Question: I have a CDT-based debugger and want to add some information into the lettering in the thread node. I want the lettering surrounded by the red rectangle to display some additional information (see screenshot below).

AFAIR, the format string for this label is set in the property 'ThreadVMNode_No_columns__text_format' in file 'C:\Users\...\workspace\org.eclipse.cdt.dsf.gdb.ui\src\org\eclipse\cdt\dsf\gdb\internal\ui\viewmodel\launch\MessagesForGdbLaunchVM.properties'.
'''
# {0} - name available, 0=not available/1=available
# {1} - name
# {2} - ID available, 0=not available/1=available
# {3} - ID
# {4} - OS Thread ID available, 0=not available/1=available
# {5} - OS Thread ID
# {6} - Core available, 0=not available/1=available
# {7} - Core
# {8} - 0=running/1=suspended
# {9} - state change reason available, 0=not available/1=available
# {10} - state change reason
# {11} - state change details available, 0=not available/1=available
# {12} - state change details
ThreadVMNode_No_columns__text_format={0,choice,0#Thread|1#{1}}{2,choice,0#|1# [{3}]}{4,choice,0#|1# {5}}{6,choice,0#|1# [core: {7}]} ({8,choice,0#Running|1#Suspended}{9,choice,0#|1# : {10}}{11,choice,0#|1# : {12}})
'''
This format string is used in method 'org.eclipse.cdt.dsf.gdb.internal.ui.viewmodel.launch.ThreadVMNode.createLabelProvider()':
'''
public class ThreadVMNode extends AbstractThreadVMNode
implements IElementLabelProvider, IElementMementoProvider
{
[...]
@Override
protected IElementLabelProvider createLabelProvider() {
PropertiesBasedLabelProvider provider = new PropertiesBasedLabelProvider();
provider.setColumnInfo(
PropertiesBasedLabelProvider.ID_COLUMN_NO_COLUMNS,
new LabelColumnInfo(new LabelAttribute[] {
// Text is made of the thread name followed by its state and state change reason.
new GdbExecutionContextLabelText(
MessagesForGdbLaunchVM.ThreadVMNode_No_columns__text_format,
new String[] {
ExecutionContextLabelText.PROP_NAME_KNOWN,
PROP_NAME,
ExecutionContextLabelText.PROP_ID_KNOWN,
ILaunchVMConstants.PROP_ID,
IGdbLaunchVMConstants.PROP_OS_ID_KNOWN,
IGdbLaunchVMConstants.PROP_OS_ID,
IGdbLaunchVMConstants.PROP_CORES_ID_KNOWN,
IGdbLaunchVMConstants.PROP_CORES_ID,
ILaunchVMConstants.PROP_IS_SUSPENDED,
ExecutionContextLabelText.PROP_STATE_CHANGE_REASON_KNOWN,
ILaunchVMConstants.PROP_STATE_CHANGE_REASON,
ExecutionContextLabelText.PROP_STATE_CHANGE_DETAILS_KNOWN,
ILaunchVMConstants.PROP_STATE_CHANGE_DETAILS}),
'''
AFAIK in order to add a new piece of information to the display it is necessary to
1. override the format string MessagesForGdbLaunchVM.properties and
2. add the new string into the string array in the call to the constructor GdbExecutionContextLabelText.
What is the best way to do both these things (preferably not changing the code of the Eclipse/CDT core classes) ?
Tried to use a custom debug presentation model by adding an extension, but the class 'MyCompanyDebugModelPresentation' is not called anyhwere.
'''
<extension
point="org.eclipse.debug.ui.debugModelPresentations">
<debugModelPresentation
class="com.mycompany.internal.debug.ui.model.MyCompanyDebugModelPresentation"
id="com.mycompany.internal.debug.ui.model.MyCompanyDebugModelPresentation">
</debugModelPresentation>
</extension>
'''
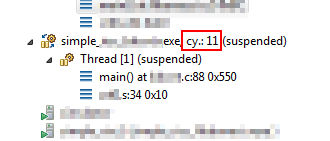
Answer: In order to modify the text shown above, you need to modify a number of files and settings, which are shown in the matrix below.

You can read this image as follows:
1. In your project, specify the extension point org.eclipse.core.run.adapters (start of the red line) so that it points to
2. your subclass of GdbAdapterFactory.
3. Modify that class so that it returns your subclass of GdbViewModelAdapter etc.
You go through that chain until you arrive at the 'ThreadVMNode' class (or your subclass), which determines what values are shown in the tree.